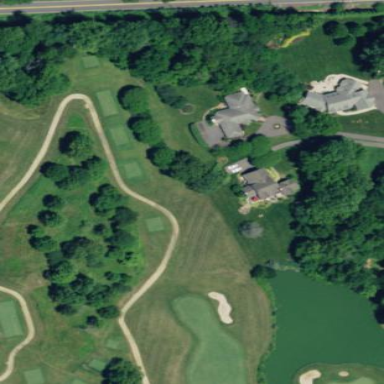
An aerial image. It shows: Path used for both walking and golf.